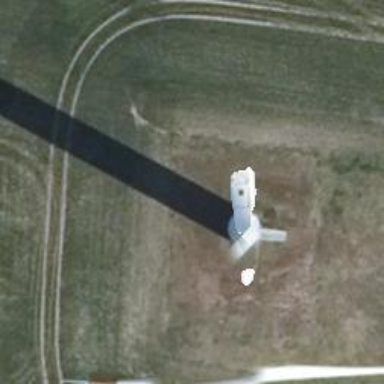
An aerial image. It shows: Wind generator powered by wind turbines of horizontal axis type. It is manufactured by Vestas.